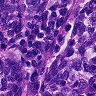
Metastatic tissue present: yes